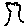
Label: tree